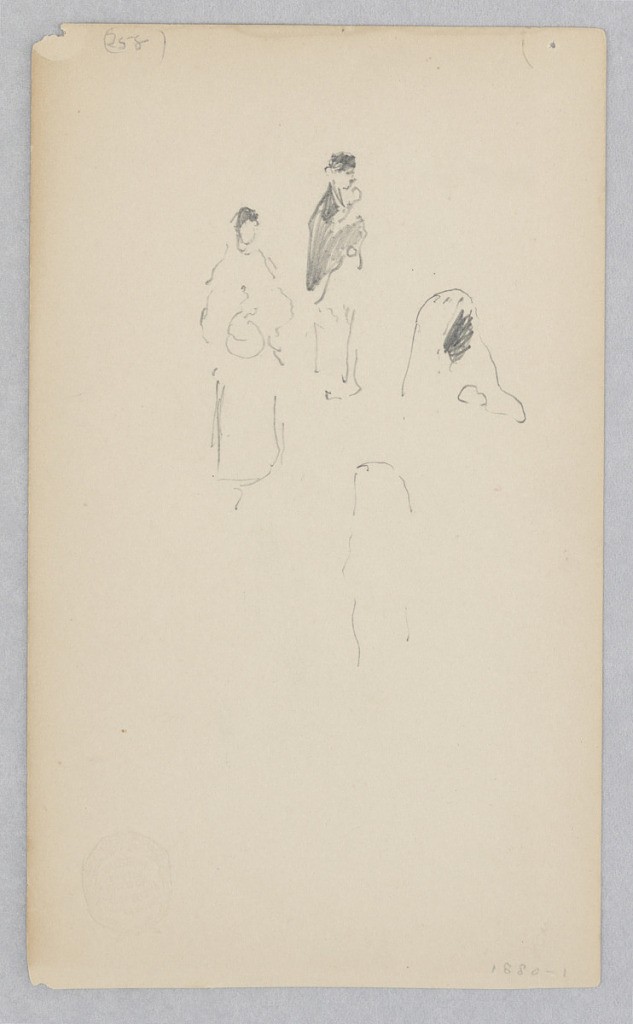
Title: Figures
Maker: Robert Frederick Blum, American, 1857–1903
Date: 1880–1881
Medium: Graphite on wove paper
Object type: Drawing
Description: Partial sketch of three figures.